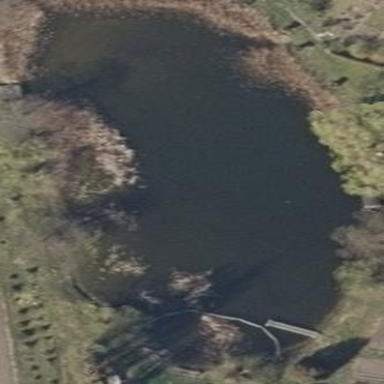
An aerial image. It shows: Pond with natural water.